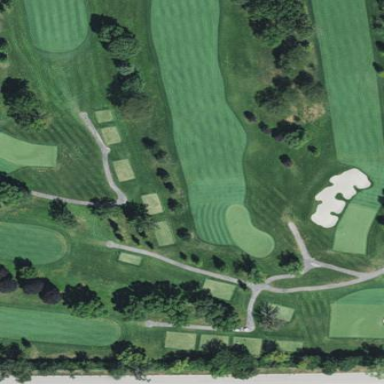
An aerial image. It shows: Grassy area designated as golf fairway.